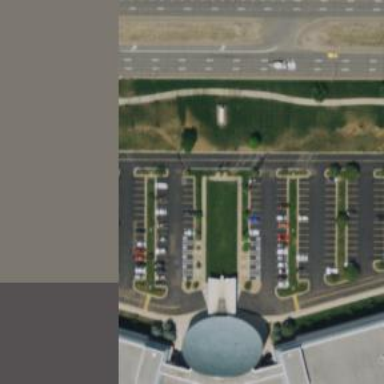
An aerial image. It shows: Parking space is available.